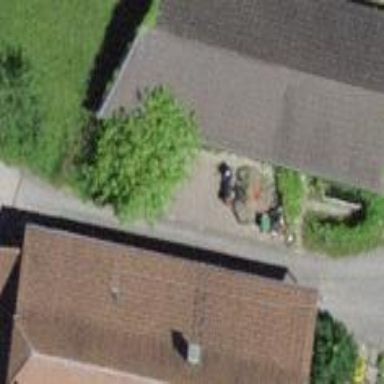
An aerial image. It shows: Garage building.